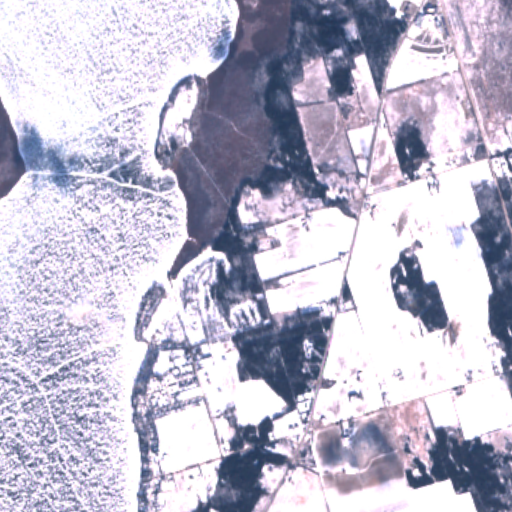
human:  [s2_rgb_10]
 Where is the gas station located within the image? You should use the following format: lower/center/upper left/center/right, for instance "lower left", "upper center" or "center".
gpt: The gas station is located in the upper right of the image.
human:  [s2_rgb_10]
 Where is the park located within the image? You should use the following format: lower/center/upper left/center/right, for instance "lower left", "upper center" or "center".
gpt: The park is located in the lower center of the image.
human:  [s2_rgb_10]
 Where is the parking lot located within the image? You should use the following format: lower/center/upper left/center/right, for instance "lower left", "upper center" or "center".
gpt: The parking lot is located in the upper right of the image.
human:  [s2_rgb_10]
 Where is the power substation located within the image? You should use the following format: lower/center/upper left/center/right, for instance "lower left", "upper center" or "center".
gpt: The power substation is located in the lower center of the image.
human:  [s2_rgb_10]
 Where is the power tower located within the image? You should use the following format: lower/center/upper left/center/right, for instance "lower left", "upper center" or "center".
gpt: There is no power tower in the image.